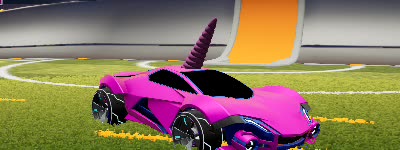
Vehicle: werewolf